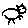
Label: cat